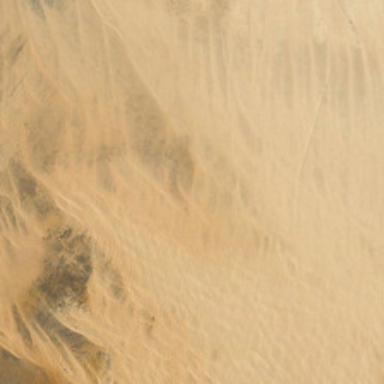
It is a large piece of yellow desert .